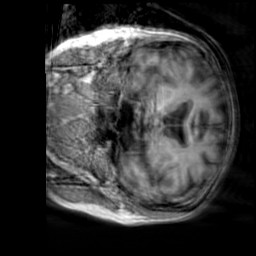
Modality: T1w
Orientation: coronal
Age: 71
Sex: female